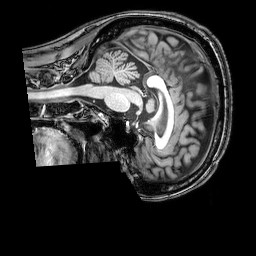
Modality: T1w
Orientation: sagittal
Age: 54
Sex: female
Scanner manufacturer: philips
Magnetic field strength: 3 T
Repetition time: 0.008113 s
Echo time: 0.003709 s